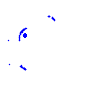
Particle: pion